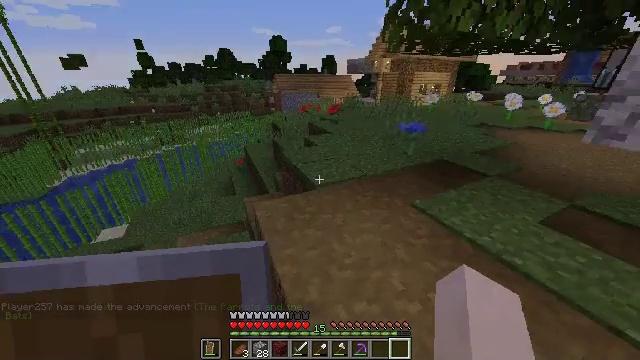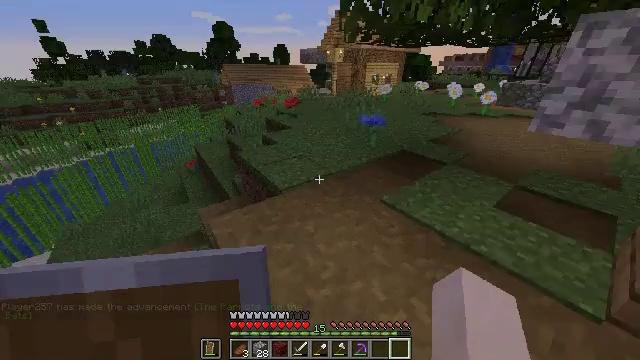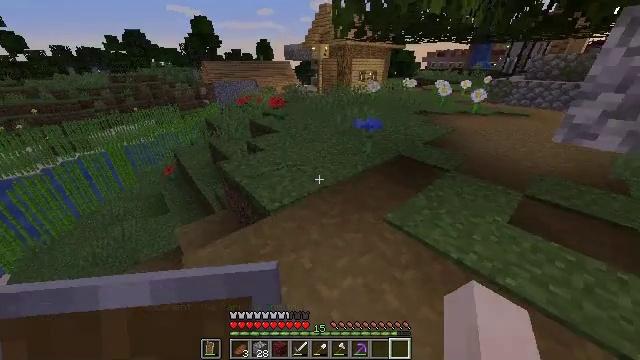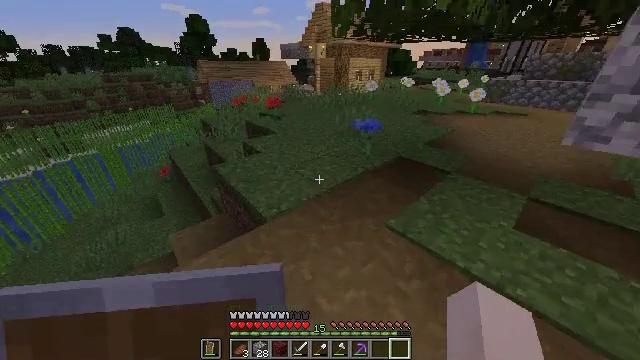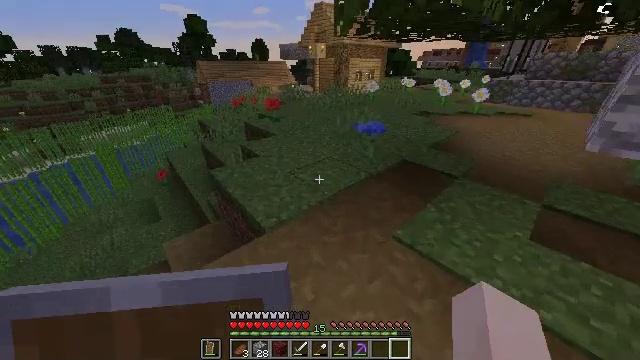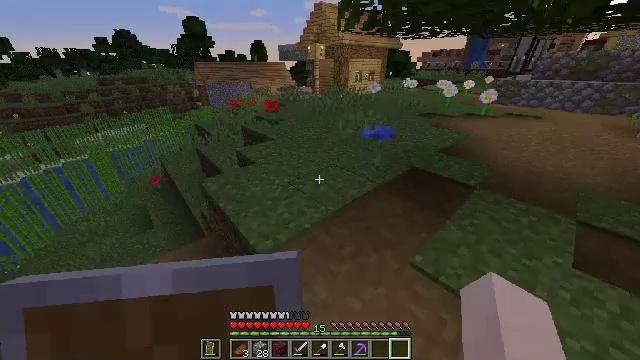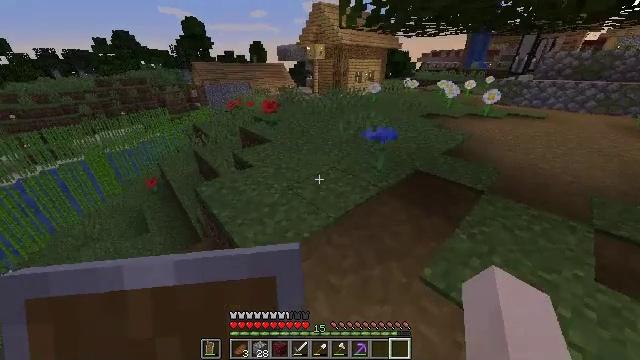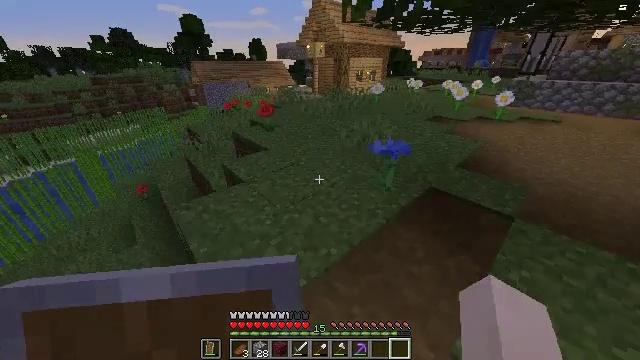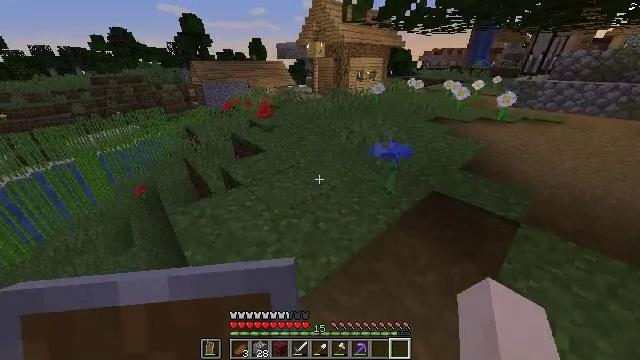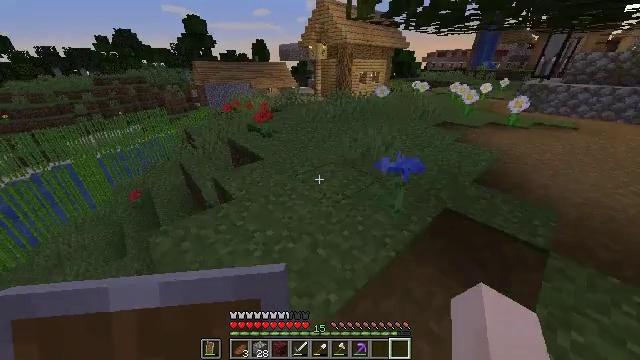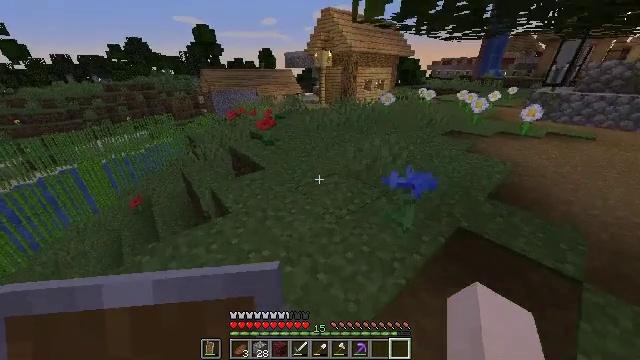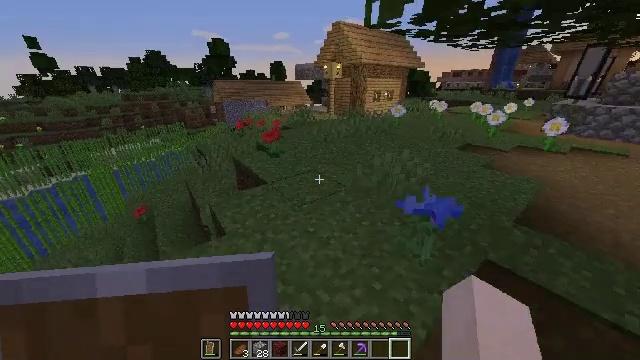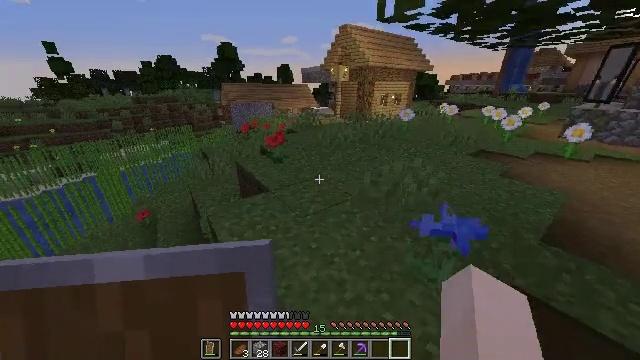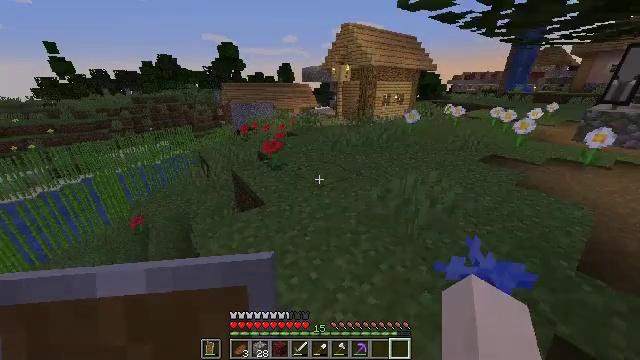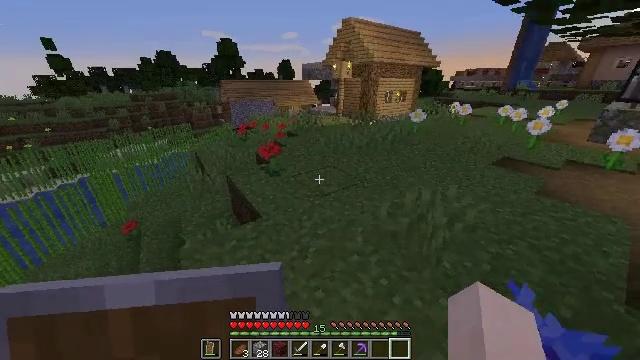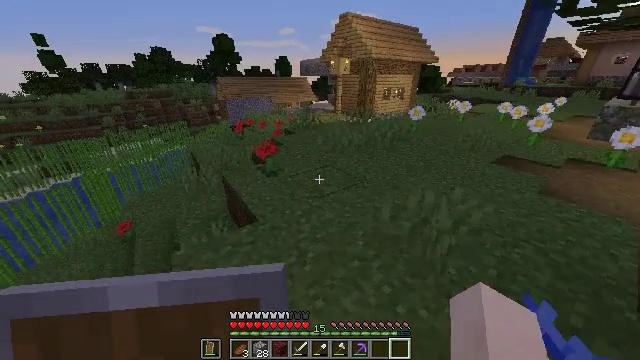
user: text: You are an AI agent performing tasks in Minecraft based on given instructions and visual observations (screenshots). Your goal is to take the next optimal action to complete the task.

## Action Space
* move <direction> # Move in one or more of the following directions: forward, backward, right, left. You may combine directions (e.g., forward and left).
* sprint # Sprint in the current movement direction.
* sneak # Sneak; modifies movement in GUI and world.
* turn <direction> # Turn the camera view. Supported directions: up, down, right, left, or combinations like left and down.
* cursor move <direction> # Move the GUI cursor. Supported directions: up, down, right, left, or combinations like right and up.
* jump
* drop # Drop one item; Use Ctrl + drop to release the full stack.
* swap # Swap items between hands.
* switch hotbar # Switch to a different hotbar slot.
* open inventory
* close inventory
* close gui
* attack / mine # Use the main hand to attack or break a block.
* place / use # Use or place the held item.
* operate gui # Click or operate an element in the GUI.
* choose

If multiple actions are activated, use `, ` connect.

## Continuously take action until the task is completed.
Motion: motion action
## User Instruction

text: Gather wheat by left-clicking on it.
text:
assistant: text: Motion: move forward, turn right and down
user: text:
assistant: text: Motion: move forward, turn right
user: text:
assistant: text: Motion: move forward
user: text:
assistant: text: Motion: move forward
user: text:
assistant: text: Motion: move forward
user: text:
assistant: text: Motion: move forward
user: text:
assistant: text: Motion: move forward
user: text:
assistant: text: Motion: move forward
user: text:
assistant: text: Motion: move forward
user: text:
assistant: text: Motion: move forward, turn left and up
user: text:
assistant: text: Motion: move forward, turn left and up
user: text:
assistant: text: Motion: move forward, turn left
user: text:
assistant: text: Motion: move forward
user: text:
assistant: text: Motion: move forward
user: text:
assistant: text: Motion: move forward
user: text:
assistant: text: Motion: move forward, turn left
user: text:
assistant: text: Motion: move forward
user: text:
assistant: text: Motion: move forward
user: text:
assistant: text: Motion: move forward
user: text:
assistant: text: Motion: move forward
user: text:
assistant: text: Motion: move forward
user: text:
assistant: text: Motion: move forward
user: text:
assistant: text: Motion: move forward
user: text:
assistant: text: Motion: move forward
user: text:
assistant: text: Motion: move forward
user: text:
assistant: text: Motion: move forward
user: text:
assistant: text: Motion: move forward
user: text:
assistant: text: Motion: move forward
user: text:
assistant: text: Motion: move forward
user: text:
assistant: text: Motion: move forward